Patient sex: M
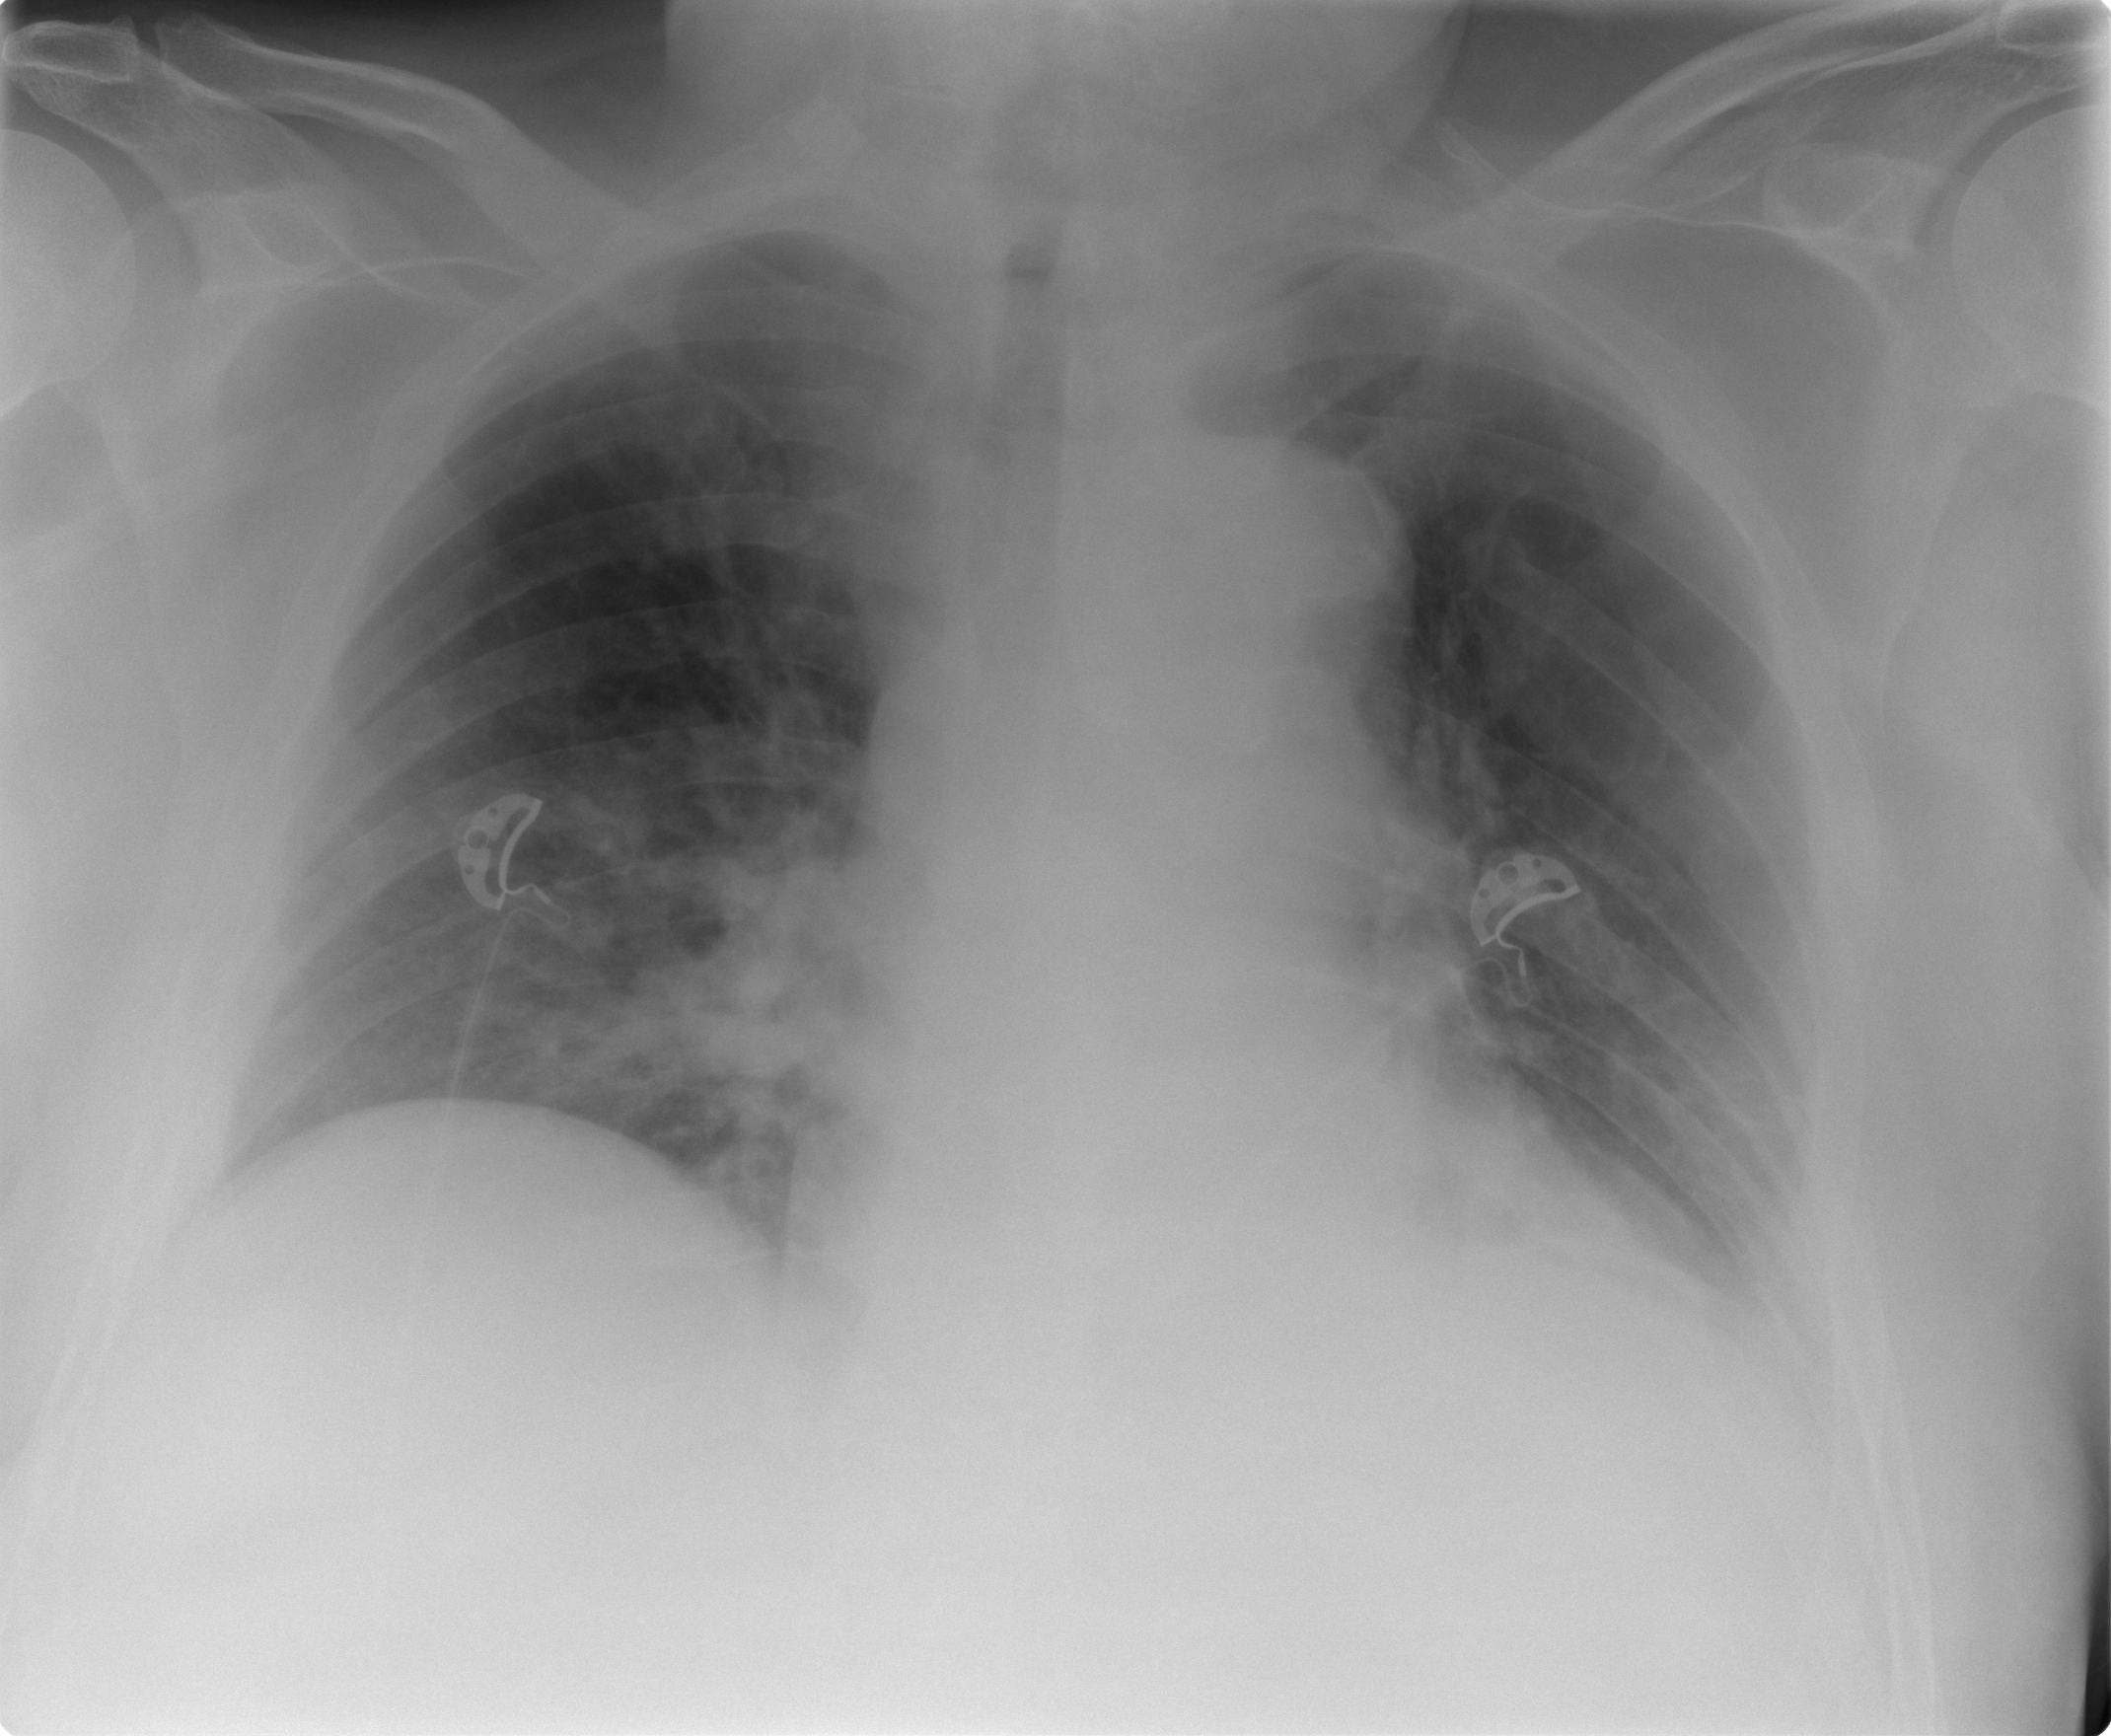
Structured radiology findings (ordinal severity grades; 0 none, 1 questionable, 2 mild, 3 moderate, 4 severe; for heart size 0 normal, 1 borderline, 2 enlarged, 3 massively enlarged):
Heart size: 2
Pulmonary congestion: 2
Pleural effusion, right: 0
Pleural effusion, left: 2
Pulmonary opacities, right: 2
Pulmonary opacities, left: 0
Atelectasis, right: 2
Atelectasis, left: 2